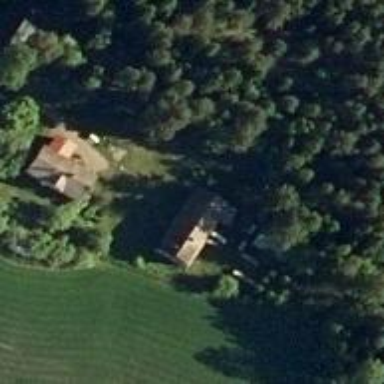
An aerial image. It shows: Farm.